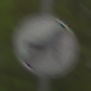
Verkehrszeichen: EndeVerbotUeberholenEinspurigeFahrzeuge
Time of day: MorningAfternoon
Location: Outdoor (Nature)
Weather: Overcast
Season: NotSpecified
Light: Natural